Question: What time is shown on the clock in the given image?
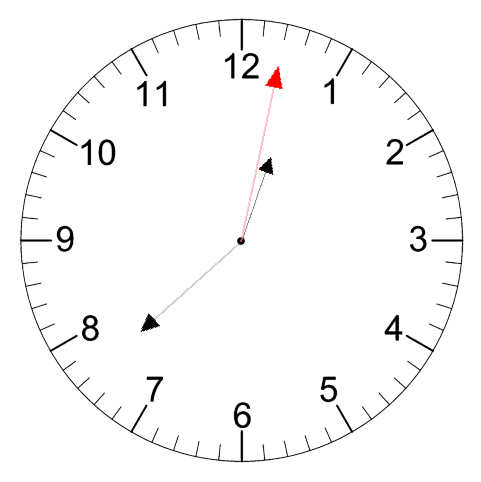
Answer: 12:38:02